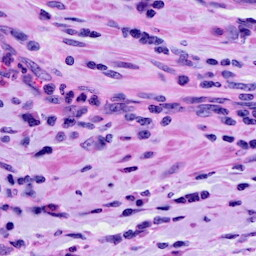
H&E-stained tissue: Cervix